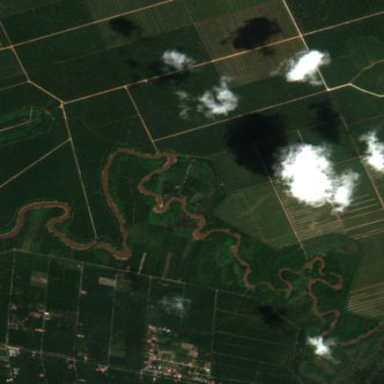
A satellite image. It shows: Farmland with oil palm crops.